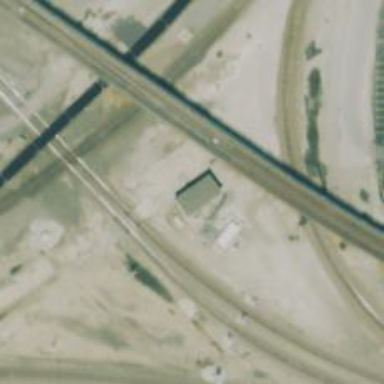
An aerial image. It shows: Railway service station.